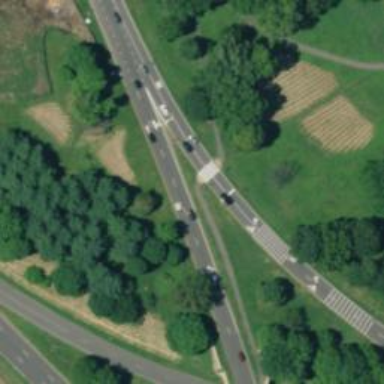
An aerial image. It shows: Zebra crossing on the road.